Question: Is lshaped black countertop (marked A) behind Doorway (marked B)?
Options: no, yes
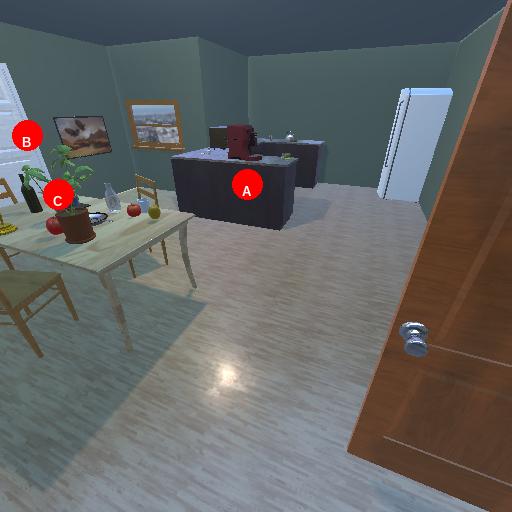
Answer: no